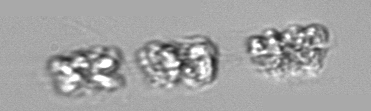
Label: Leptocylindrus_mediterraneus